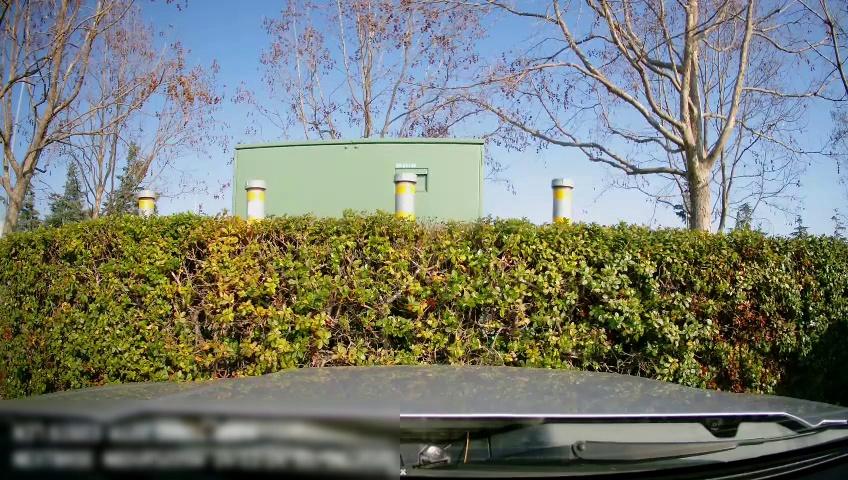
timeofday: Day
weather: Sunny